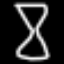
Label: hourglass